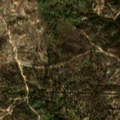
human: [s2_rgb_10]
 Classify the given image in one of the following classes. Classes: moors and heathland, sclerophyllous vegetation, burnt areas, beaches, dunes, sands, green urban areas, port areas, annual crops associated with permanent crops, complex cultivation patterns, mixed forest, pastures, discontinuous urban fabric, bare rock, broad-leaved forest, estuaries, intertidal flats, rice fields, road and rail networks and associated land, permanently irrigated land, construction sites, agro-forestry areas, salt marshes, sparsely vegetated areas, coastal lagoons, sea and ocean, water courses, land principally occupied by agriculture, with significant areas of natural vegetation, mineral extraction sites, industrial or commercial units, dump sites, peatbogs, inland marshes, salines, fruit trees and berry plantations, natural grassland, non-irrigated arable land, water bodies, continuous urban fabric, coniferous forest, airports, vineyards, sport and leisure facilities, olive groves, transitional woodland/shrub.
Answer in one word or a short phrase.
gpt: agro-forestry areas, broad-leaved forest